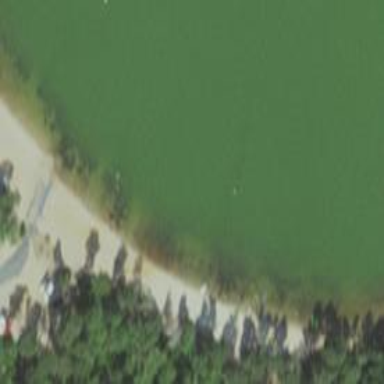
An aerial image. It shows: Sandy beach with natural surroundings.